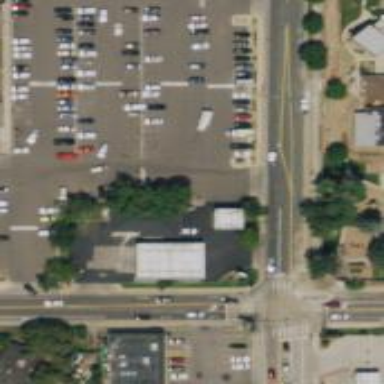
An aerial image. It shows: Convenience shop.